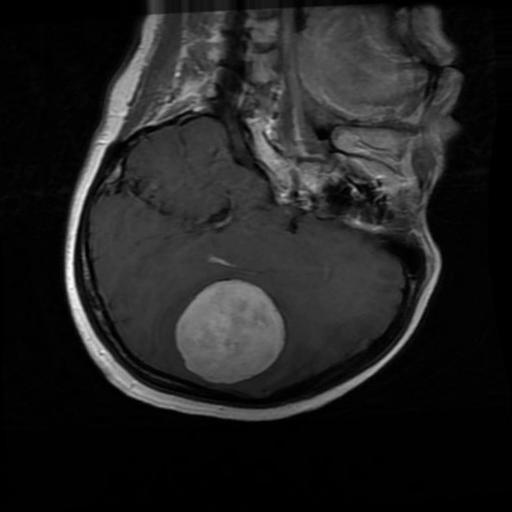
Label: meningioma